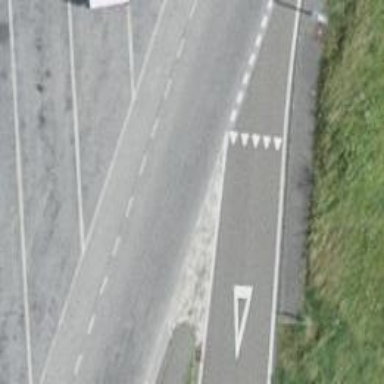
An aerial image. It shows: Road with "give way" sign.